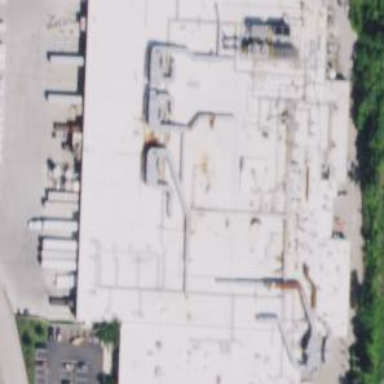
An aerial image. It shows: Industrial building used as distributor.